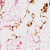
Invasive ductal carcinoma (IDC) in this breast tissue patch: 0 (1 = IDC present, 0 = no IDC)